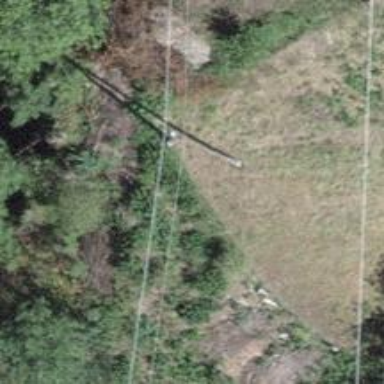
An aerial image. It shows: Utility pole as the man-made structure.